Field crop: tomato
Growth stage: 2
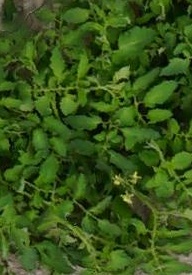
Species: tomato